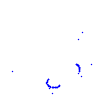
Particle: kaon